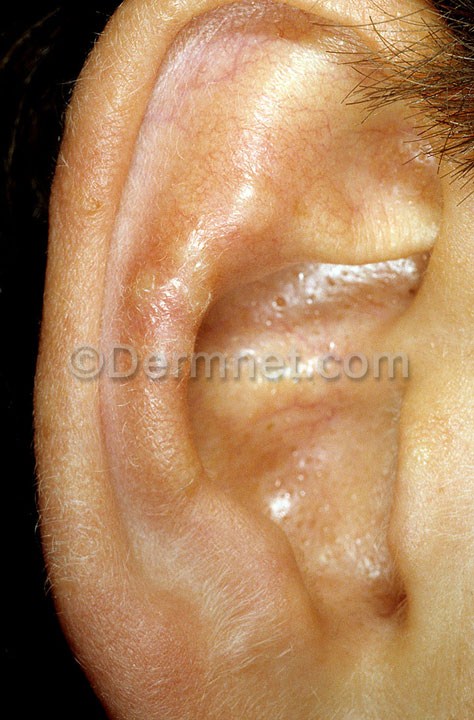
Disease: Systemic Disease